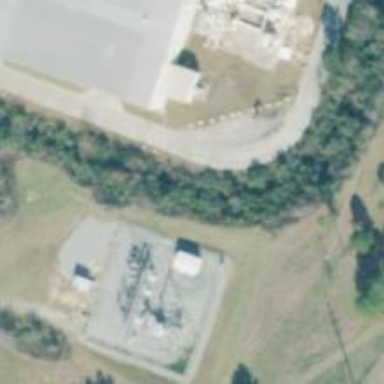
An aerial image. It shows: Industrial power substation enclosed by fence.